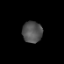
Tissue: prostate
Cell type: Myeloid cells
Senescence score: 0.7561
Nuclear area (px): 415
Mean DAPI intensity: 82.4